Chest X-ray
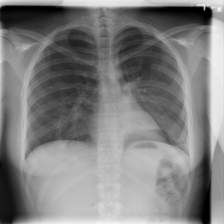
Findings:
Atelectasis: negative
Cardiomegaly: negative
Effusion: negative
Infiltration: negative
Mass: negative
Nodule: negative
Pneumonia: negative
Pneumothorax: positive
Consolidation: negative
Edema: negative
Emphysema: negative
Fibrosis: negative
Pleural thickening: negative
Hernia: negative